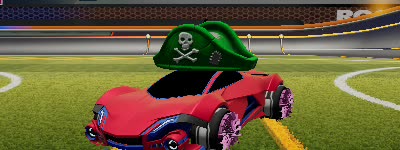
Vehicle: werewolf